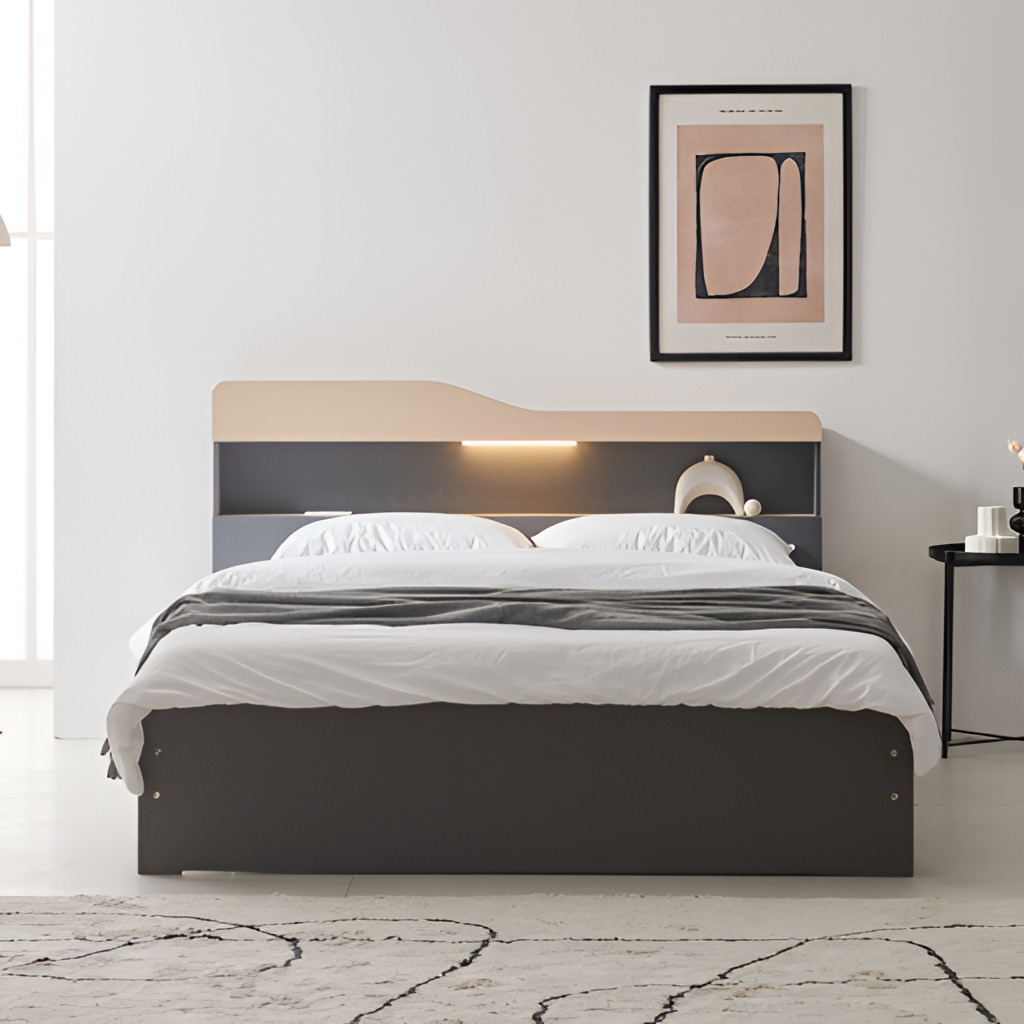
bedroom, beige wood backlit headboard bed, tile flooring, with large square pattern, paint wallpaper, with solid pattern, modern